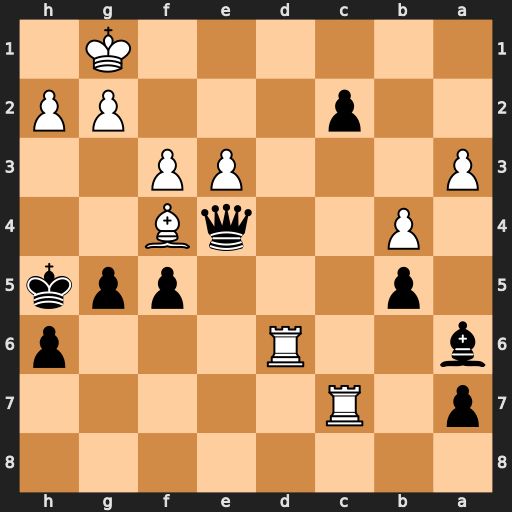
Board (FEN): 8/p1R5/b2R3p/1p3ppk/1P2qB2/P3PP2/2p3PP/6K1
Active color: b
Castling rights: -
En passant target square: -
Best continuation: Qc4 Rxc4 bxc4